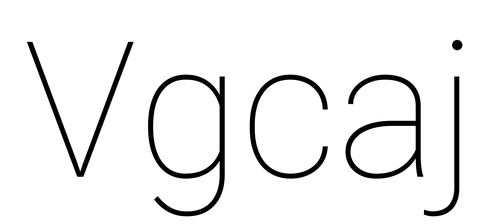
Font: Roboto_Thin